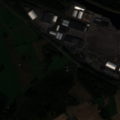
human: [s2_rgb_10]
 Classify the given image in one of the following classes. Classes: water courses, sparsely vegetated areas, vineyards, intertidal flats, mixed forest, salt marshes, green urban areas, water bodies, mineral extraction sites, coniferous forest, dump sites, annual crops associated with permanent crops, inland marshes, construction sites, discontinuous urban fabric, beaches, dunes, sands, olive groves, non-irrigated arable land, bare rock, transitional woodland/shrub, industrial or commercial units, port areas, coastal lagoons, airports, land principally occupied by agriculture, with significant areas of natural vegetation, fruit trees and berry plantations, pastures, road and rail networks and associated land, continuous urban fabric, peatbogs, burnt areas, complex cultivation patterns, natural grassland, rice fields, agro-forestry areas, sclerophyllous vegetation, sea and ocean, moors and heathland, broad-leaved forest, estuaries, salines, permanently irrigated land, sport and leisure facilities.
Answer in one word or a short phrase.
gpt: discontinuous urban fabric, industrial or commercial units, port areas, non-irrigated arable land, land principally occupied by agriculture, with significant areas of natural vegetation, coniferous forest, mixed forest